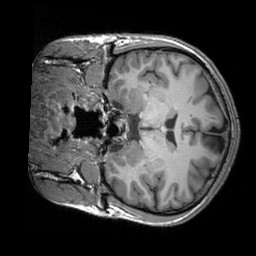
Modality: T1w
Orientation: coronal
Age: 24
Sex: male
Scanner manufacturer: siemens
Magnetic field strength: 3 T
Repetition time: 2.3 s
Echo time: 0.00303 s